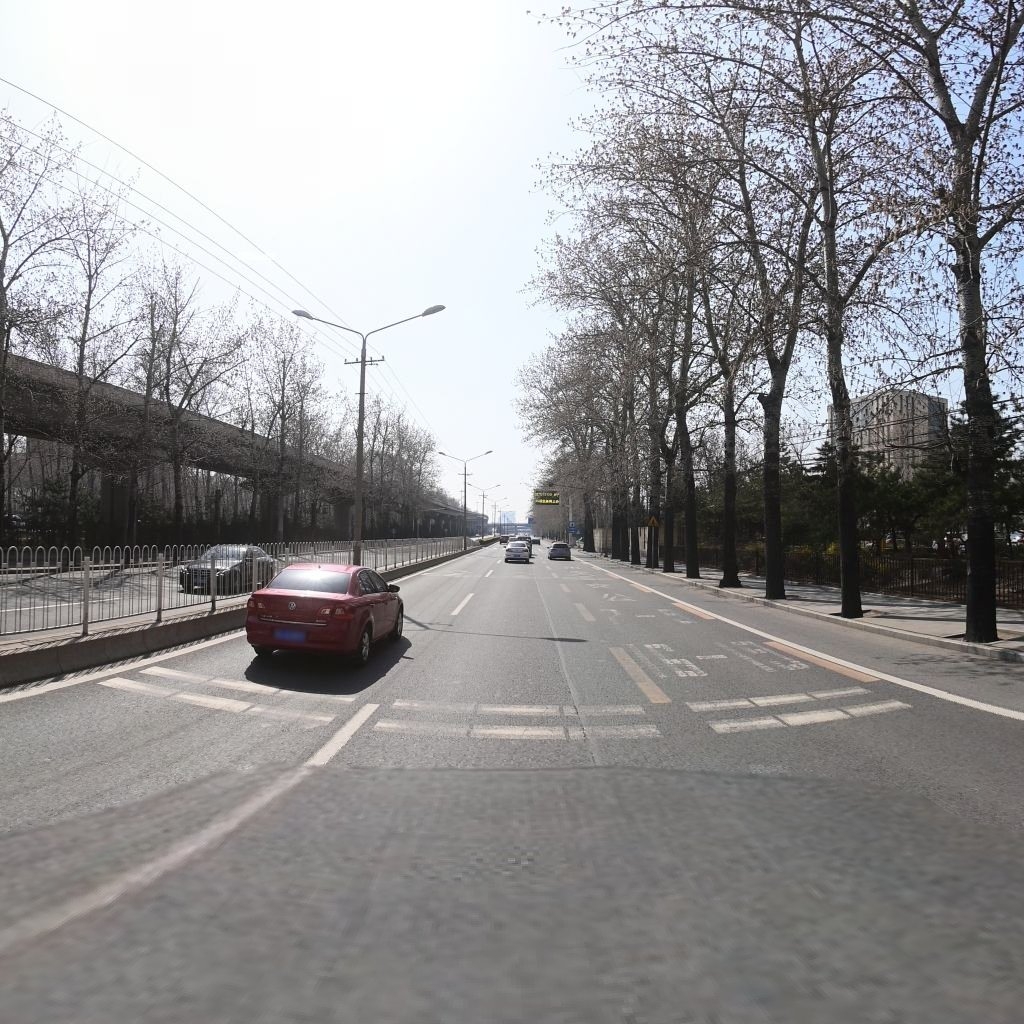
Region: Chaoyang
Road damage annotations: longitudinal patch